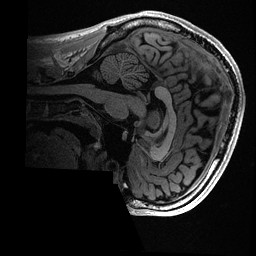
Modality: T1w
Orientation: sagittal
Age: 17
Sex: male
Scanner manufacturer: ge
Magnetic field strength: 3 T
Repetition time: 0.006952 s
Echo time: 0.00292 s